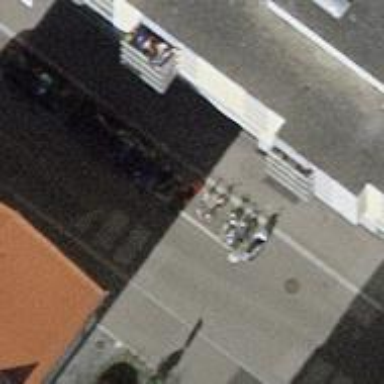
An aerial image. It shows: Bicycle parking area with stands available.